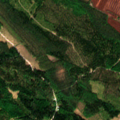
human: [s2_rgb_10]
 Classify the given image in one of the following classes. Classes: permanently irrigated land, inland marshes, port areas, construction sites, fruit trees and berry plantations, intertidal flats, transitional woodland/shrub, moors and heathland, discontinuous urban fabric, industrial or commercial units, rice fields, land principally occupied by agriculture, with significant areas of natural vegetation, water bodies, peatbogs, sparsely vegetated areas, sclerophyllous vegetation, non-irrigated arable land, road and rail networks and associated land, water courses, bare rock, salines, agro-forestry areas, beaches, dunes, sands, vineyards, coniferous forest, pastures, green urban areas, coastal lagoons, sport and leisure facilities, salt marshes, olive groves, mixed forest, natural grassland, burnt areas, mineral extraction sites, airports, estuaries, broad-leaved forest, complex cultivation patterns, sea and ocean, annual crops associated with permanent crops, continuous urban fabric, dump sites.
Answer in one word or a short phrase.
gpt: coniferous forest, mixed forest, transitional woodland/shrub, peatbogs